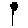
Label: flower